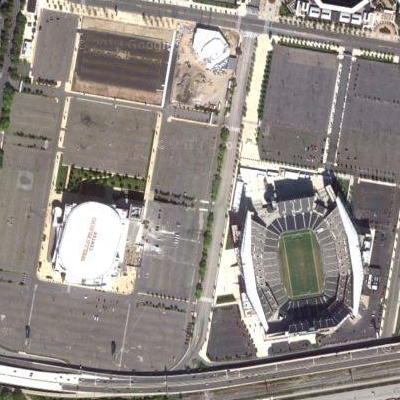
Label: Parking